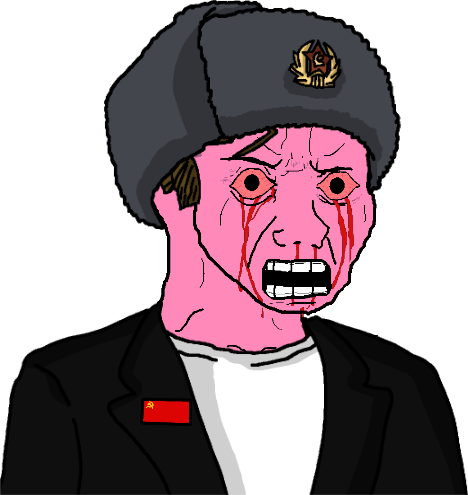
Label: 5_Rage